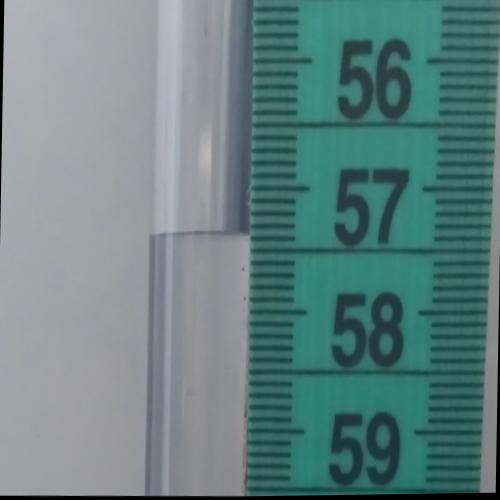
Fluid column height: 57.4 cm